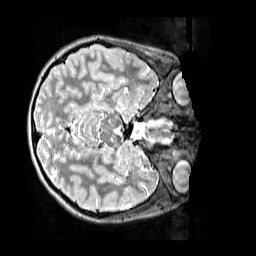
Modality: T2w
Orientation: axial
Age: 10
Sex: female
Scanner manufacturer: siemens
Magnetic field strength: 3 T
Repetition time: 3.2 s
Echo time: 0.408 s